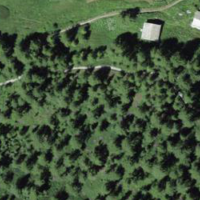
EUNIS habitat code: 44
Species observed at this site:
Saxifraga aizoides
Bartsia alpina
Parnassia palustris
Dryas octopetala